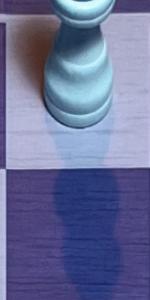
Label: Empty